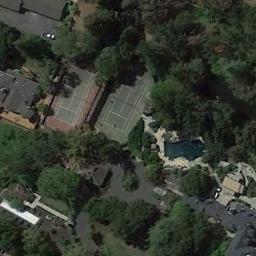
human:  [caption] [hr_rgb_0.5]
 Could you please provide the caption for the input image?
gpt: There are many trees near the tennis courts .

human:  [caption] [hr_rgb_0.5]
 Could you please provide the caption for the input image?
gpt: The tennis court is on the grass next to some buildings and trees .

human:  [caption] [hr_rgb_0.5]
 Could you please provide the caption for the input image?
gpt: There were several felled trees near the tennis court .

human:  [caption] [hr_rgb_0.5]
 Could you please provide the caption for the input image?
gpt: The tennis court is surrounded by trees and there are buildings nearby .

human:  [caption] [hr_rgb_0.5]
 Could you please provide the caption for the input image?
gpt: There are many green trees around the tennis court .